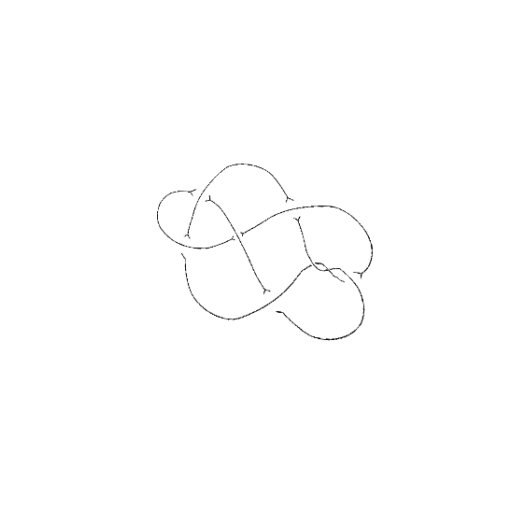
Crossing number: 8